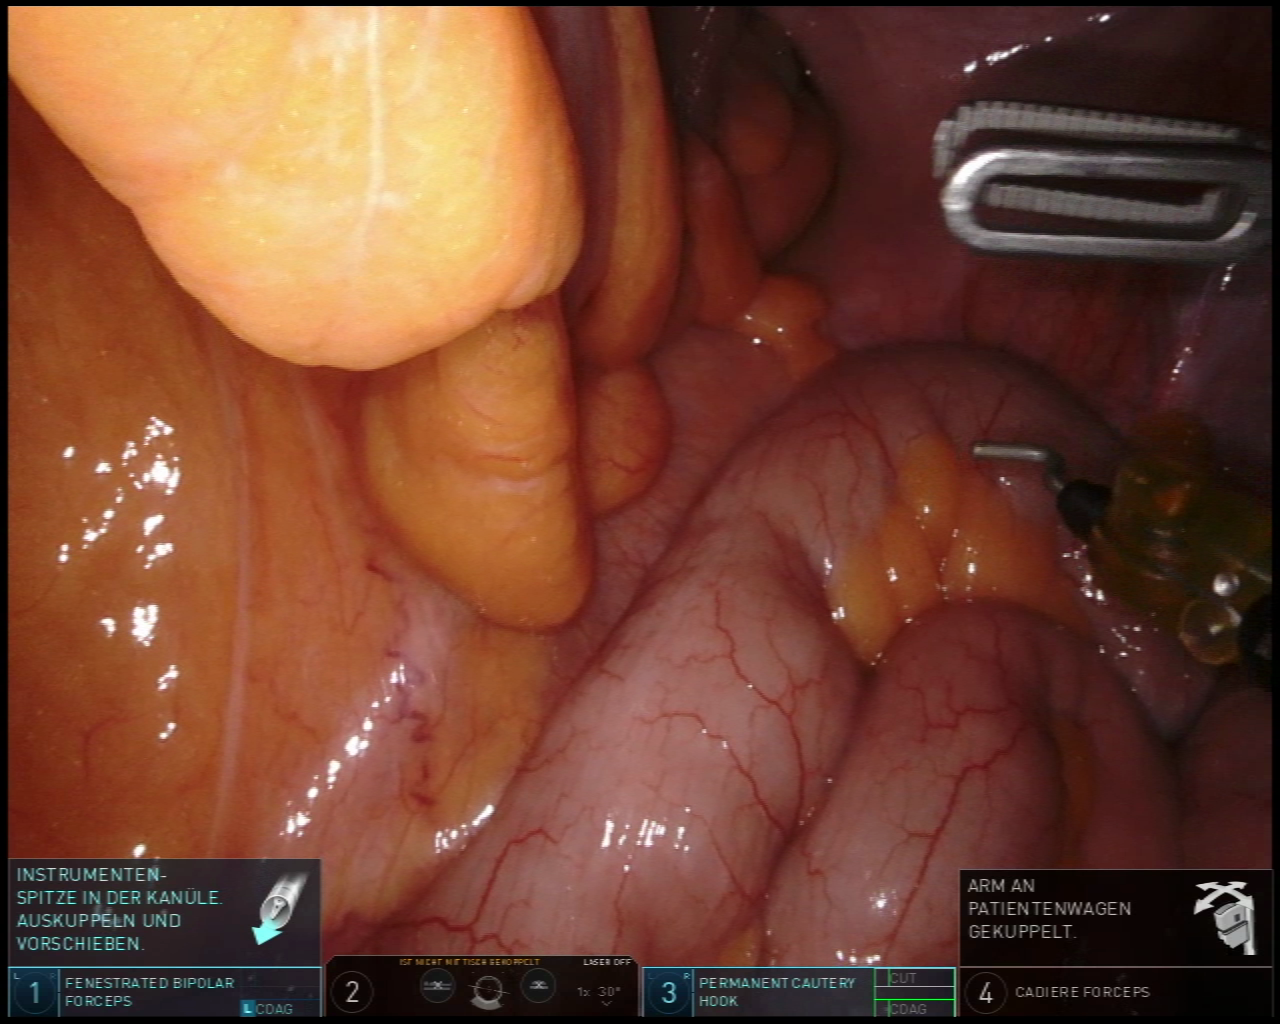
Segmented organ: colon
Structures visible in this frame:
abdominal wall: yes
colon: yes
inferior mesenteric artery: no
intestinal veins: no
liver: no
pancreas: no
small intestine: yes
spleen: no
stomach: no
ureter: no
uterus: no
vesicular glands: no